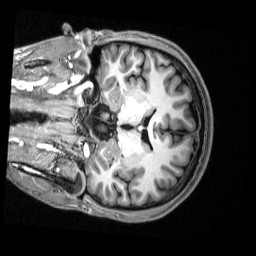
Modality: T1w
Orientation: coronal
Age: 23
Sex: male
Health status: healthy
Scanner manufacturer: siemens
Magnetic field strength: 3 T
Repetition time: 2.53 s
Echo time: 0.00339 s